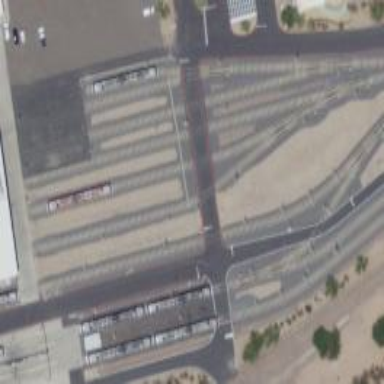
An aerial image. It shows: Light rail service yard with electrified contact lines.